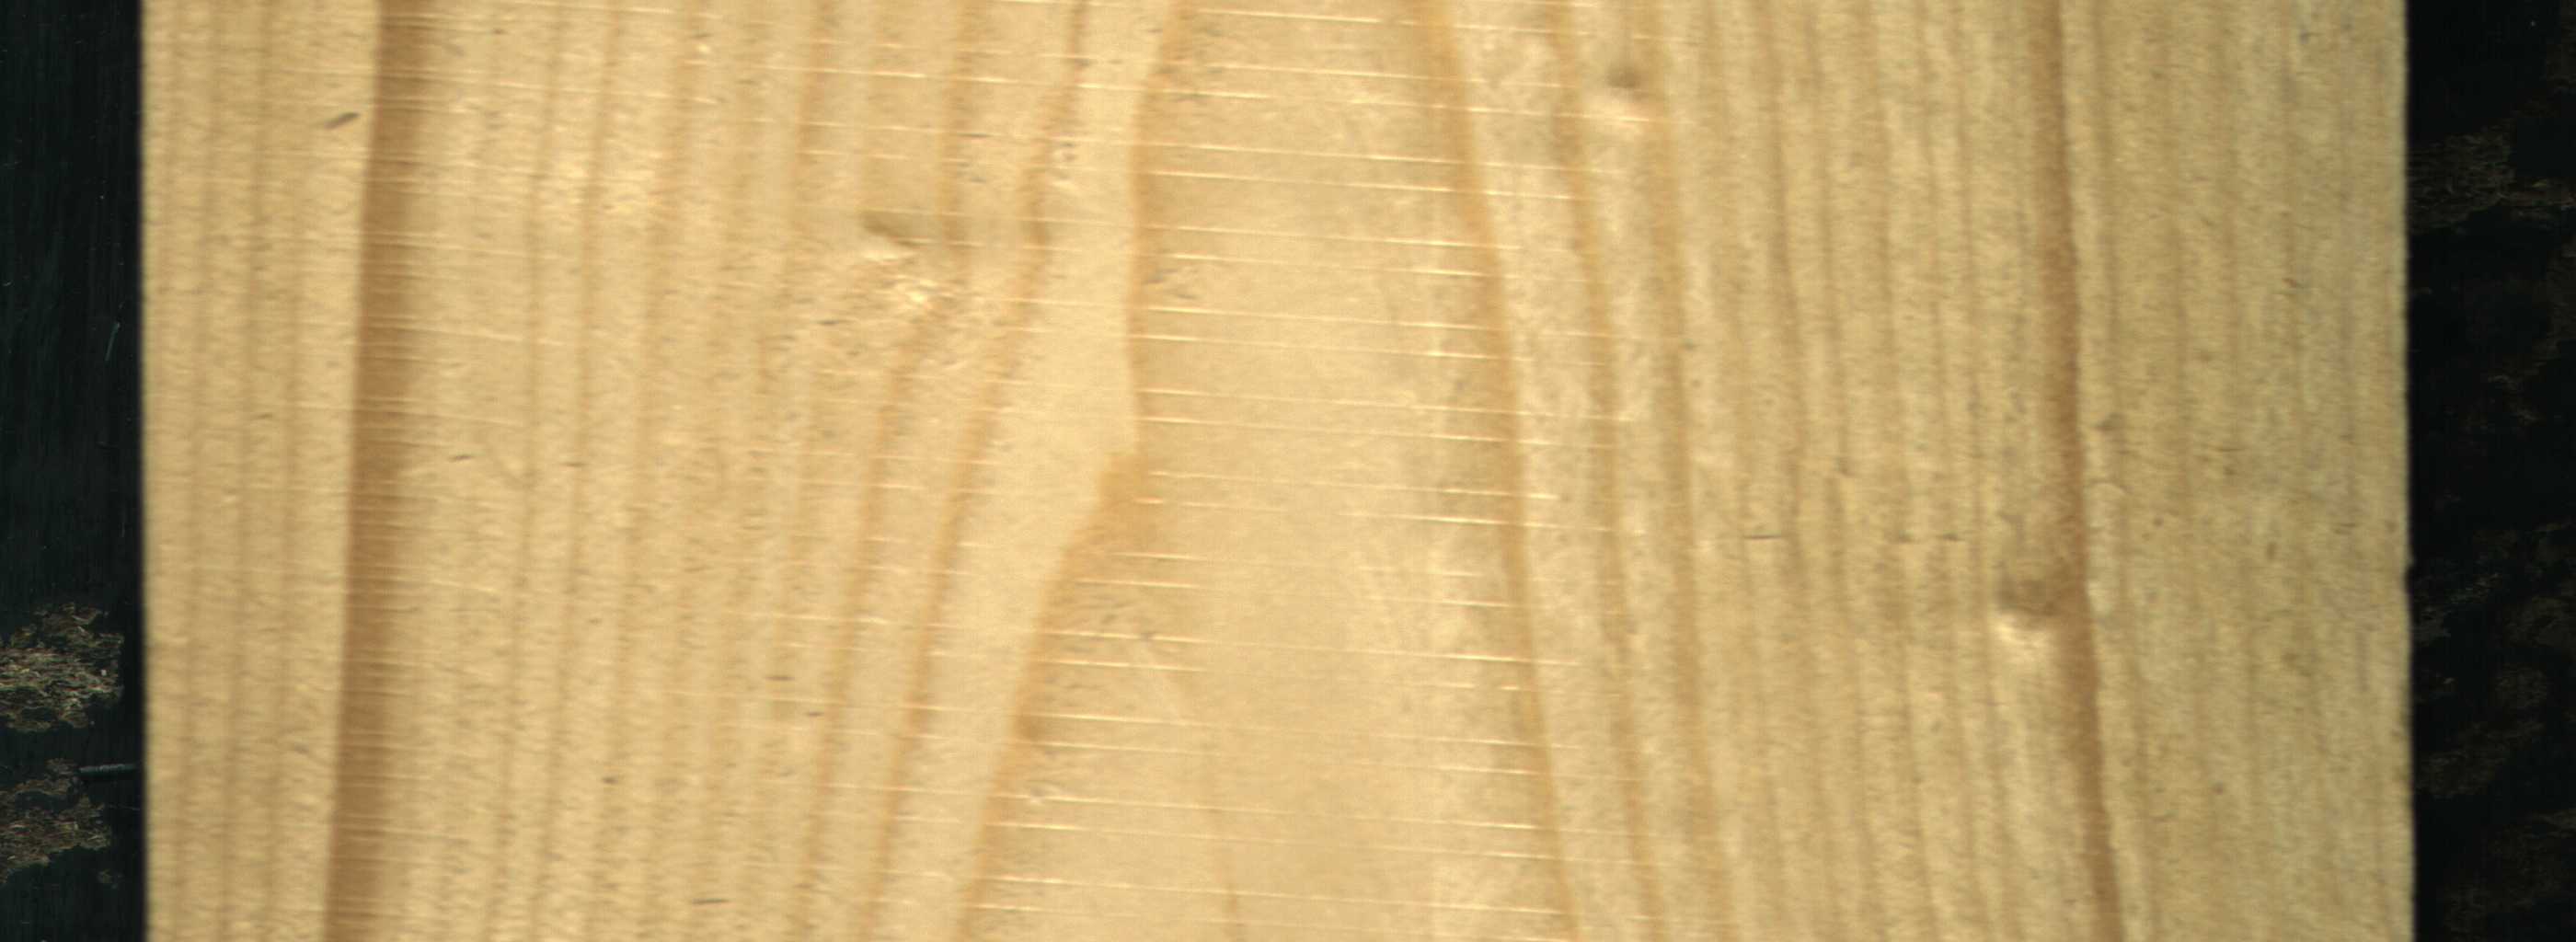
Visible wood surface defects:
Quartzity